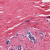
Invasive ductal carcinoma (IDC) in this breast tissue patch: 0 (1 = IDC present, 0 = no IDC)